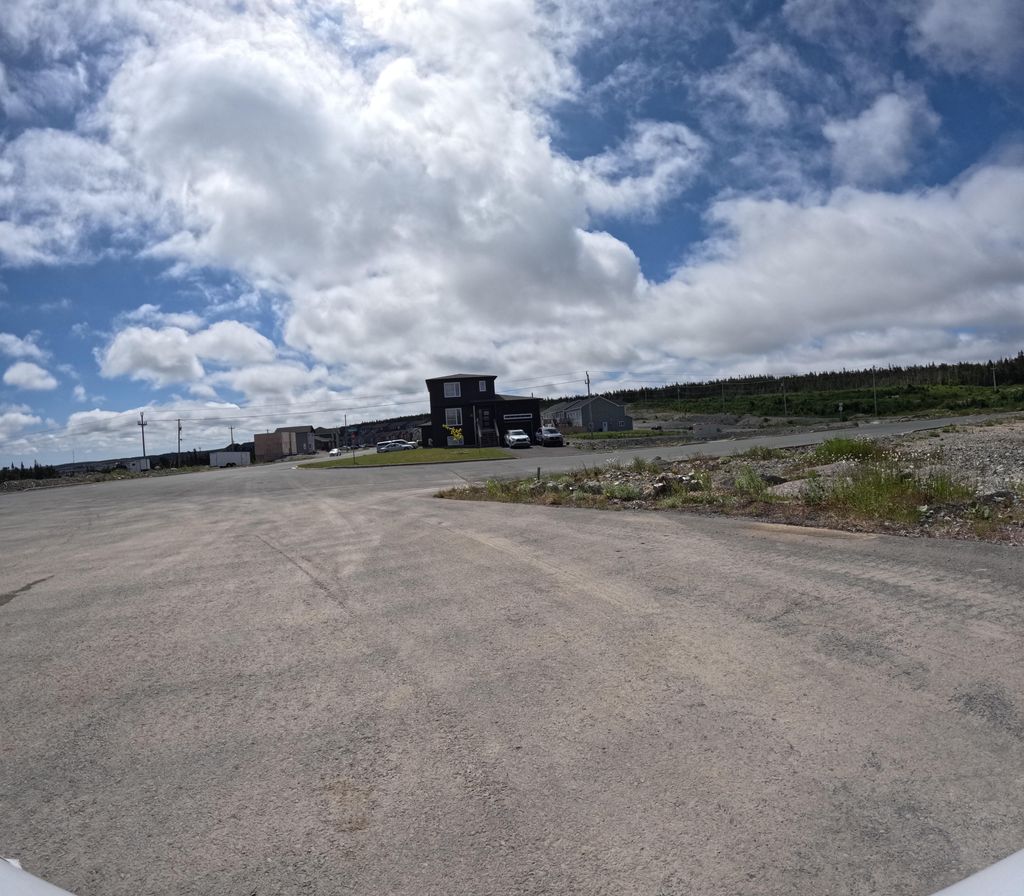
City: st_johns